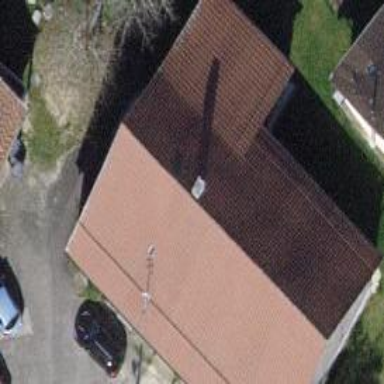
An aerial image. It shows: Simple house.